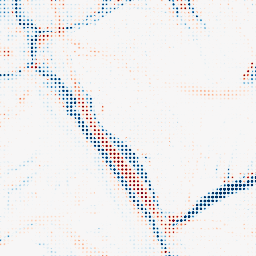
Category: morphological
Decomposition family: morphological
Decomposition parameters: operation: average
size: 10
Upsampling method: sinc_blackman
Upsampling parameters: scale: 8
kernel_size: 4
Upsampling scale: 8